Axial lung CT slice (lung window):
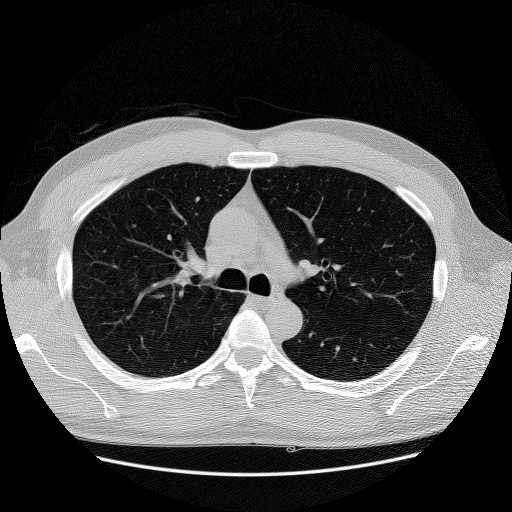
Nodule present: no